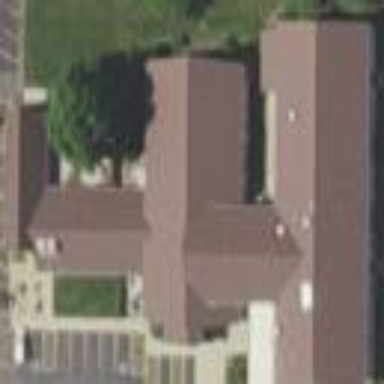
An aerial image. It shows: Beautiful church building.